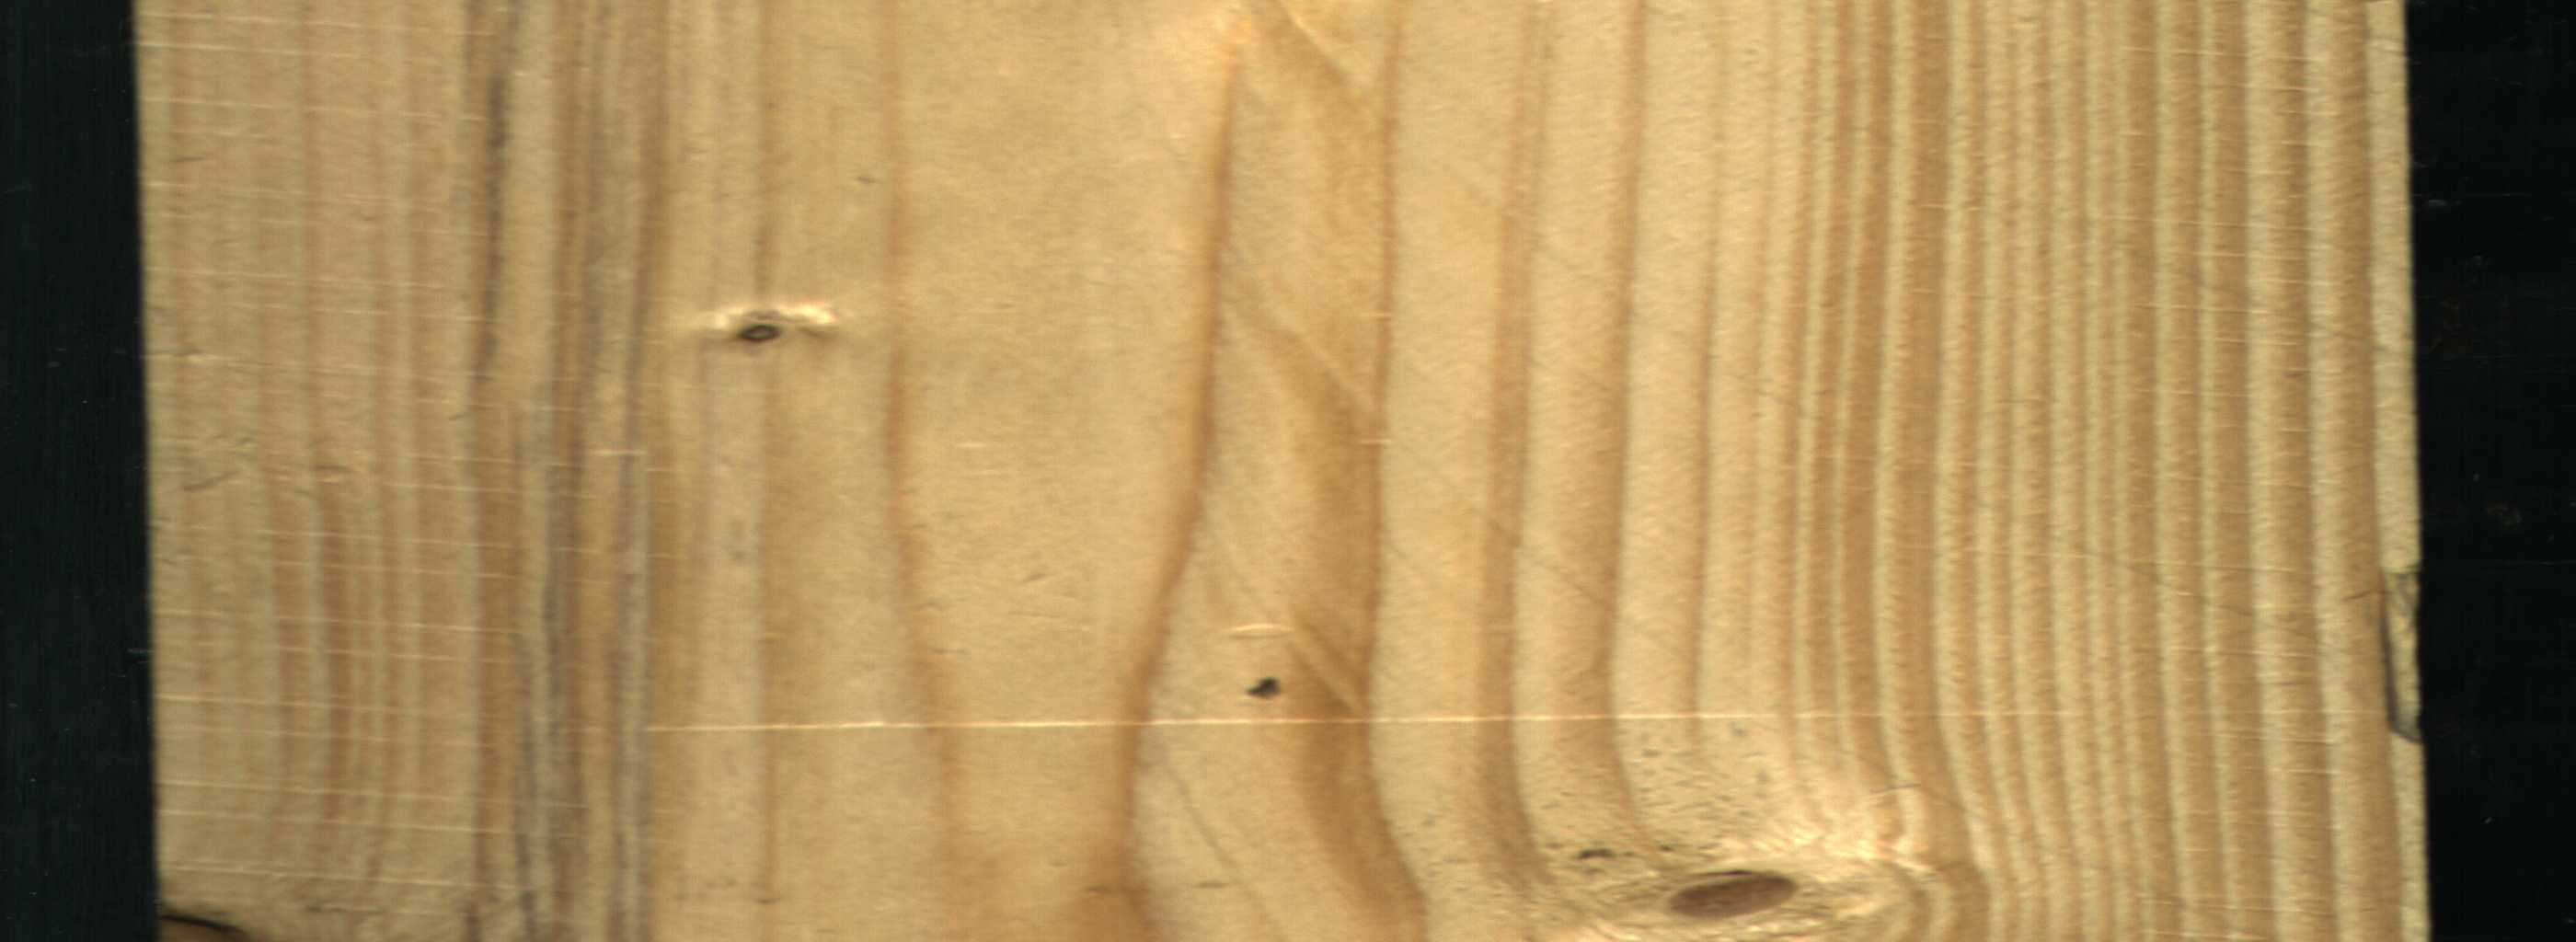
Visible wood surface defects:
resin
Dead_Knot
Live_Knot
Live_Knot